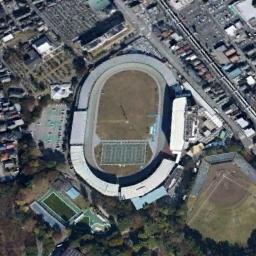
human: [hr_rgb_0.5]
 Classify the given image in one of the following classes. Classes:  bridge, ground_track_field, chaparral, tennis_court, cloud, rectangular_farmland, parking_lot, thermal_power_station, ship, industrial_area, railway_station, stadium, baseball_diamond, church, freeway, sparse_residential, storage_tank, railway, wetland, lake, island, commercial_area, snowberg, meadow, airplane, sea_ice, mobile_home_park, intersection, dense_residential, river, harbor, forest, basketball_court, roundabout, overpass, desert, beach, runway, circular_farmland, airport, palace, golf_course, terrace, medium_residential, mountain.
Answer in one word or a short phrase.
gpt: stadium